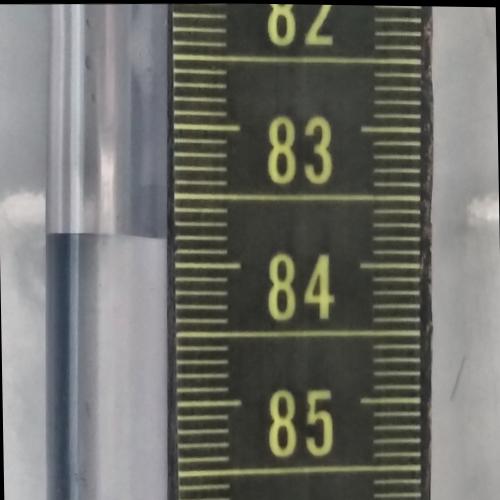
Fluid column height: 83.8 cm